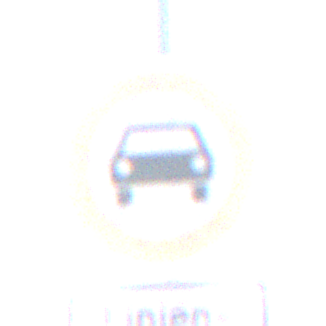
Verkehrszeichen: VerbotKraftwagen
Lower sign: BesondereFahrzeugeUndTransportgueter2
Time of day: MorningAfternoon
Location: Outdoor (Nature)
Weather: Clear
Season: NotSpecified
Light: Natural